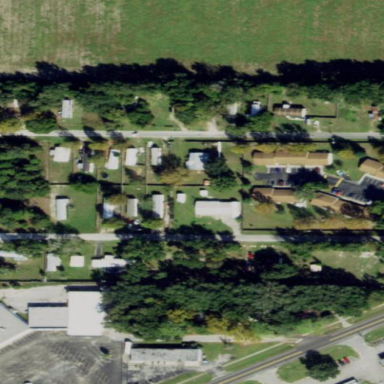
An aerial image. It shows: Residential area designated as trailer park.